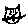
Label: cat